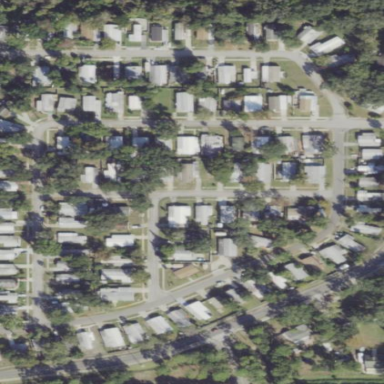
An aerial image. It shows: Residential area known as Mobile Home Community or Trailer Park.